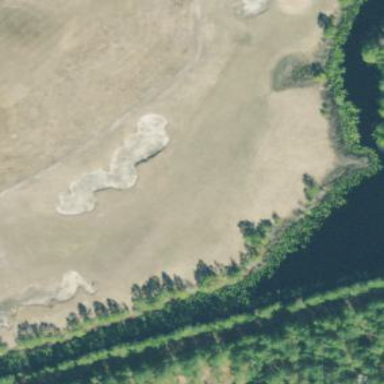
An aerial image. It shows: Water hazard on golf course. The hazard is natural water feature.